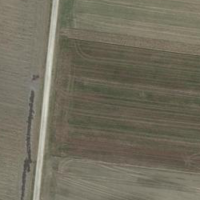
EUNIS habitat code: 52
Species observed at this site:
Brassica napus